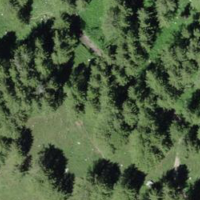
EUNIS habitat code: 43
Species observed at this site:
Silene dioica